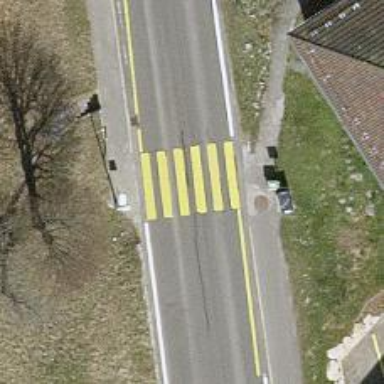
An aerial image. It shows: Marked crossing on the road.